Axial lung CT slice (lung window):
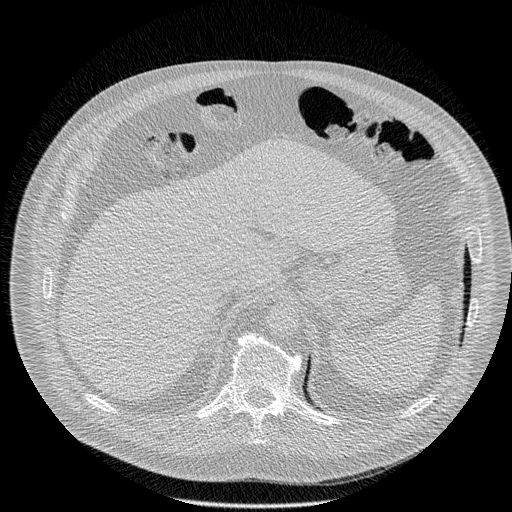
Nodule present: no